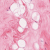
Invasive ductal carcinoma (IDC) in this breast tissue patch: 0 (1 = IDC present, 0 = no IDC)